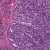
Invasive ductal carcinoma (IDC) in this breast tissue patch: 0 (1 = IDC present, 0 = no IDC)